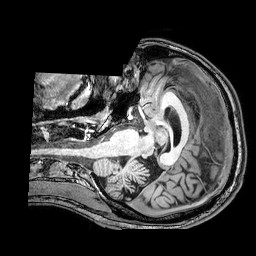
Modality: T1w
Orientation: axial
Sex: male
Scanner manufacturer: philips
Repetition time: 0.008182 s
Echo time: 0.00376 s